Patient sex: F
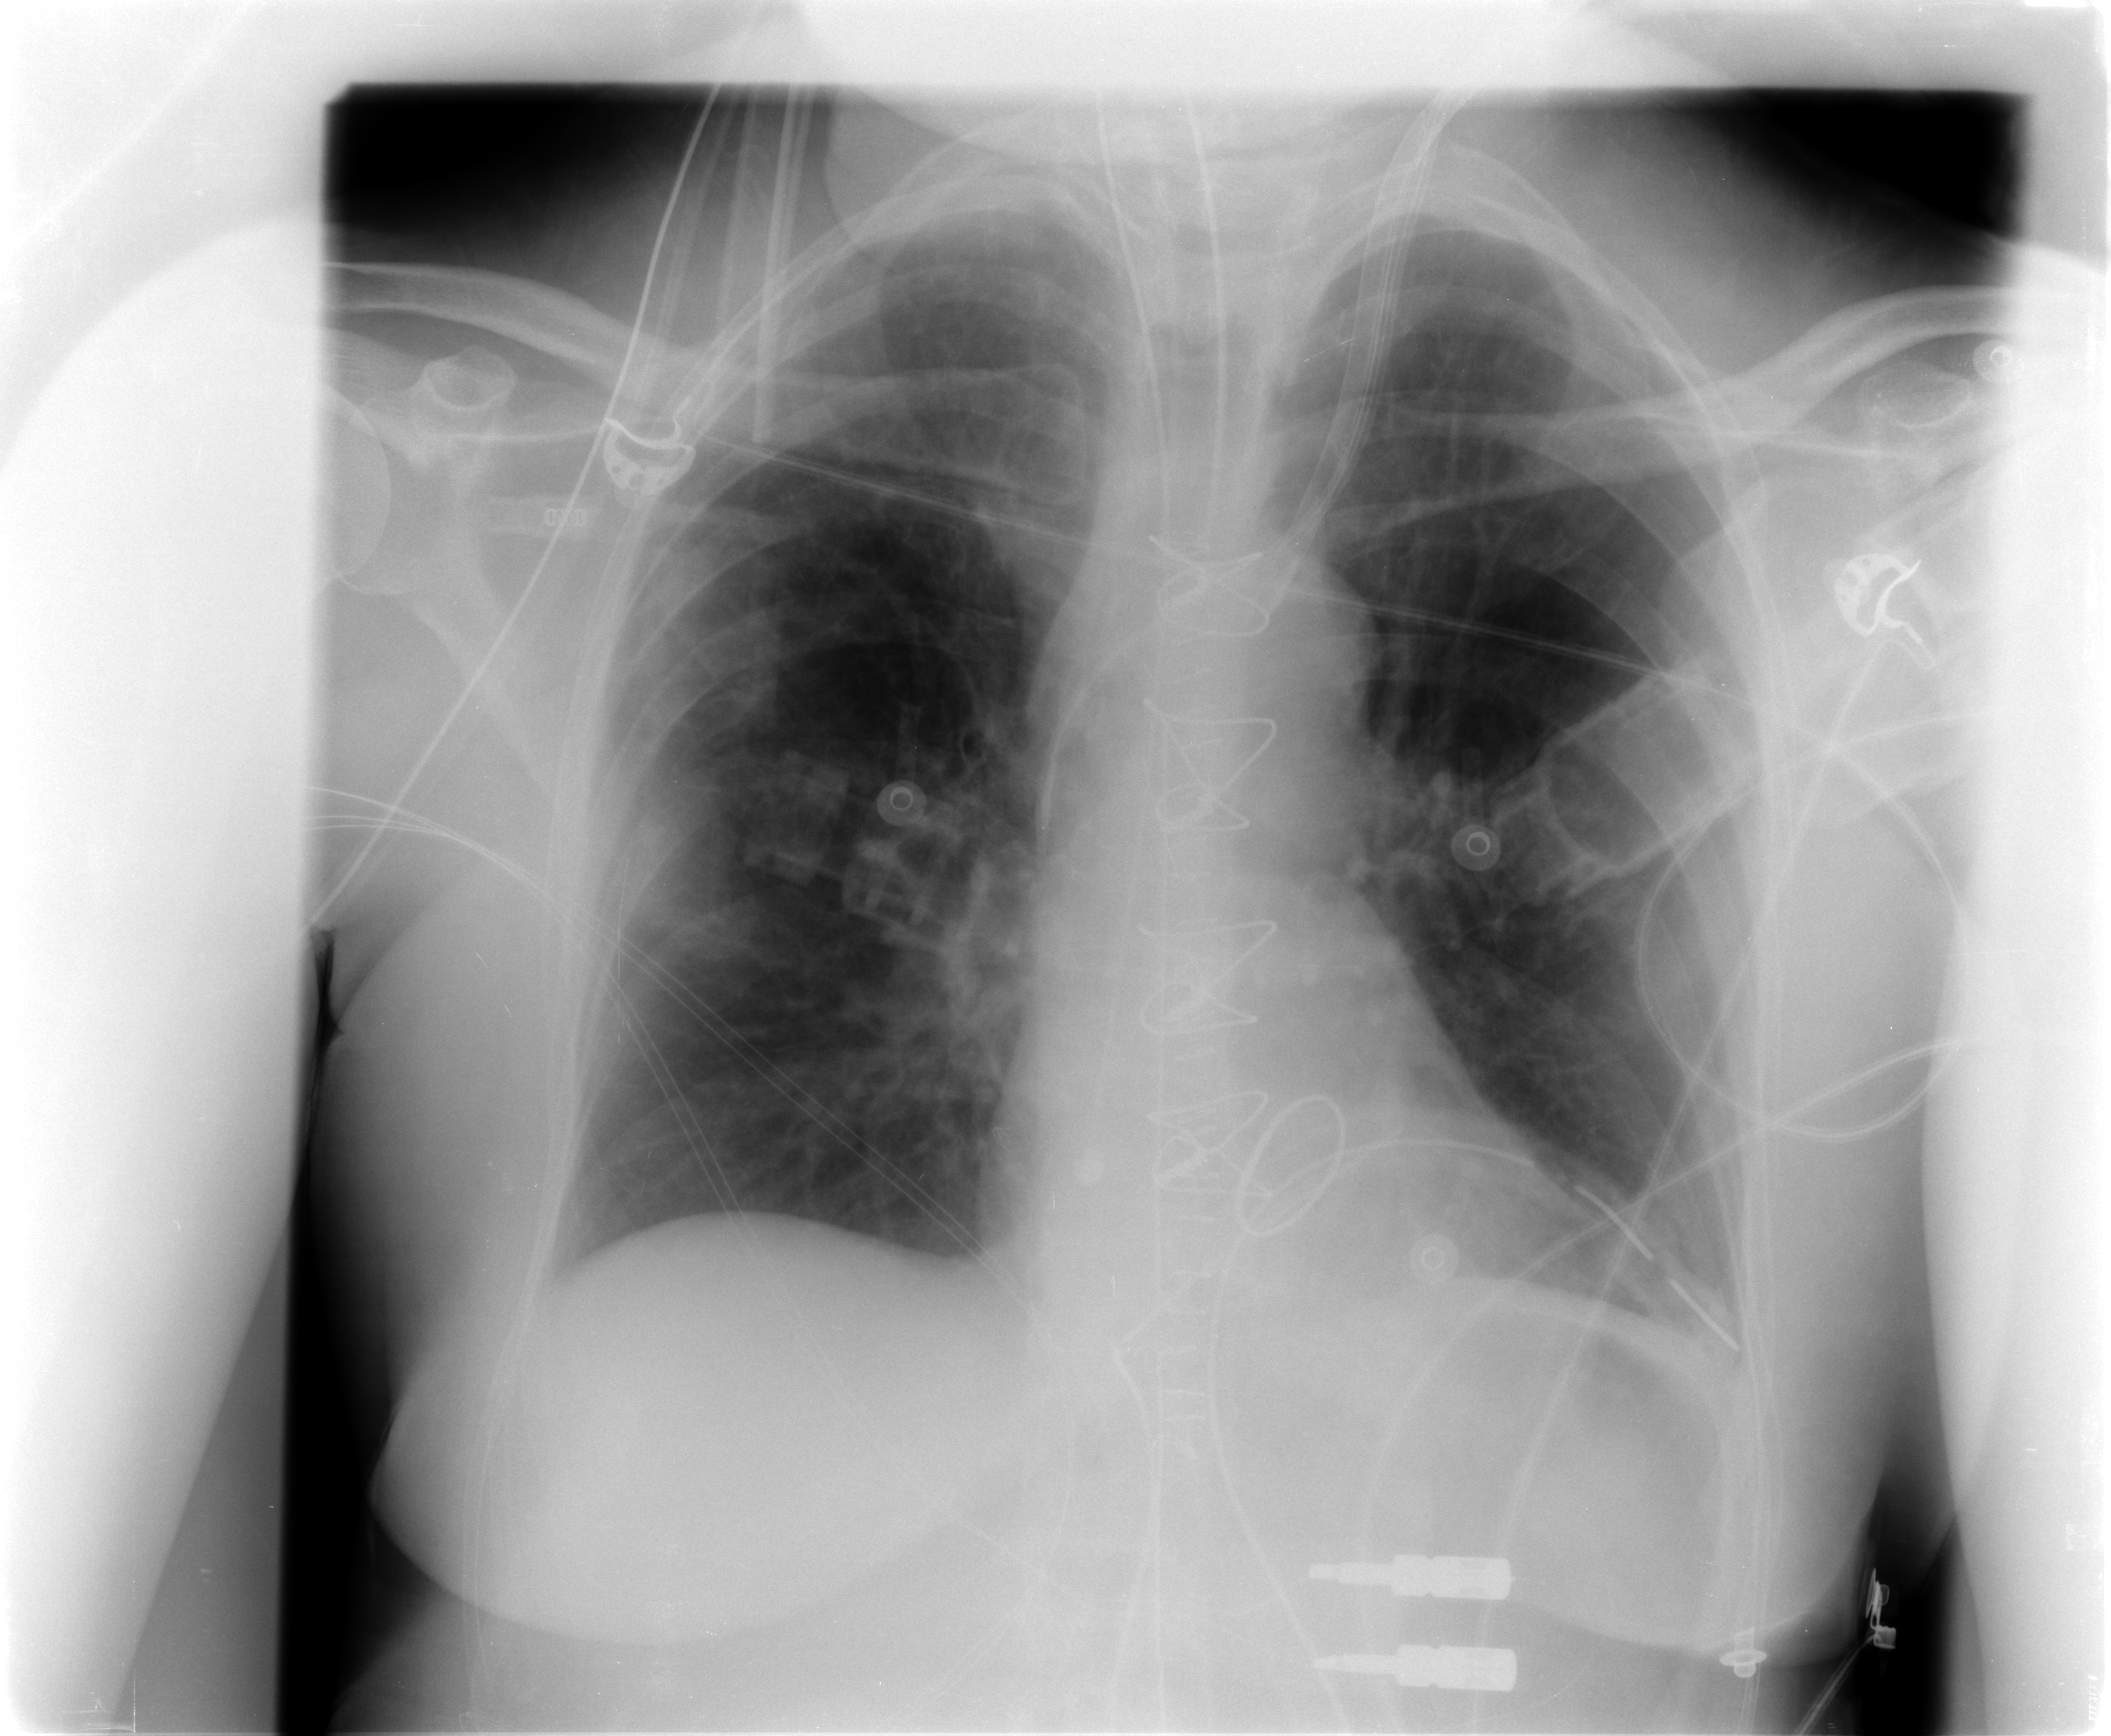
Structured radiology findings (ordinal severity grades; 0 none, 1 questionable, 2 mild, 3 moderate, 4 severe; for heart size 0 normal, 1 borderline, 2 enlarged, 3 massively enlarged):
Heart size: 0
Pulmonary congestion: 1
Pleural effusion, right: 0
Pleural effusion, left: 1
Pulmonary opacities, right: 0
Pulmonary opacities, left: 0
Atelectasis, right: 1
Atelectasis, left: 1